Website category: university
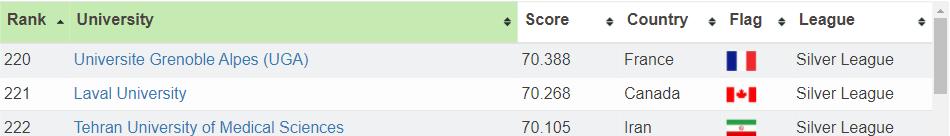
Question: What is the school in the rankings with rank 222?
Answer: Tehran University of Medical Sciences

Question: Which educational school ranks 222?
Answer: Tehran University of Medical Sciences

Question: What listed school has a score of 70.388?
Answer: Universite Grenoble Alpes (UGA)

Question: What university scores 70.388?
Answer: Universite Grenoble Alpes (UGA)

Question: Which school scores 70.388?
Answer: Universite Grenoble Alpes (UGA)

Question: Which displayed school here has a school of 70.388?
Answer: Universite Grenoble Alpes (UGA)

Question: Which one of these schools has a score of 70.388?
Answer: Universite Grenoble Alpes (UGA)

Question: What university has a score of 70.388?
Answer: Universite Grenoble Alpes (UGA)

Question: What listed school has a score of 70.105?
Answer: Tehran University of Medical Sciences

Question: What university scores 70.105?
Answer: Tehran University of Medical Sciences

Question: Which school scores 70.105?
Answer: Tehran University of Medical Sciences

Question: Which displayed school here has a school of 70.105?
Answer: Tehran University of Medical Sciences

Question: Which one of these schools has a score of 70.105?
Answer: Tehran University of Medical Sciences

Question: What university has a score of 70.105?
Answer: Tehran University of Medical Sciences

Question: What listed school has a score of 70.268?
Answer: Laval University

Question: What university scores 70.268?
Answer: Laval University

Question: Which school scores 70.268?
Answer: Laval University

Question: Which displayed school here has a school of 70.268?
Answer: Laval University

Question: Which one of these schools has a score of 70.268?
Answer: Laval University

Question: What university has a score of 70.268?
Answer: Laval University

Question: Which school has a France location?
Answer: Universite Grenoble Alpes (UGA)

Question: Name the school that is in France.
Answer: Universite Grenoble Alpes (UGA)

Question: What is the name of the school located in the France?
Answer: Universite Grenoble Alpes (UGA)

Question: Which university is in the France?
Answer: Universite Grenoble Alpes (UGA)

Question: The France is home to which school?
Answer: Universite Grenoble Alpes (UGA)

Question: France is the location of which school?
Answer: Universite Grenoble Alpes (UGA)

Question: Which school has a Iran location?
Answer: Tehran University of Medical Sciences

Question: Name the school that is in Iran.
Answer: Tehran University of Medical Sciences

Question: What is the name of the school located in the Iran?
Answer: Tehran University of Medical Sciences

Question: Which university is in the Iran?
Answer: Tehran University of Medical Sciences

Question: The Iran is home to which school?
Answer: Tehran University of Medical Sciences

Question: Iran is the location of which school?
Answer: Tehran University of Medical Sciences

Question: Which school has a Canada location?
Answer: Laval University

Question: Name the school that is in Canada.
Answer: Laval University

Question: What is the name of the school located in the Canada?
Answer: Laval University

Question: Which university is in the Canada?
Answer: Laval University

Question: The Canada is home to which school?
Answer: Laval University

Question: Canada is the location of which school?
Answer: Laval University